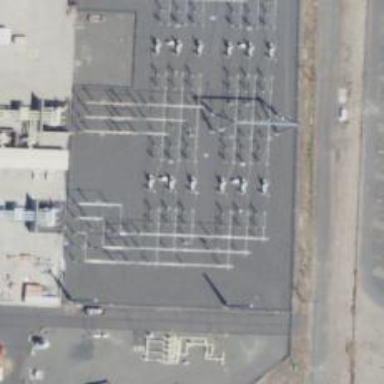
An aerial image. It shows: Outdoor power substation. The substation is at the transmission level. It is surrounded by fence.